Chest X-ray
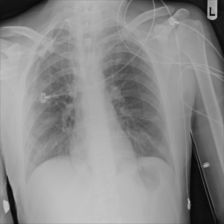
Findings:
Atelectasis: negative
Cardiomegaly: negative
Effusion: negative
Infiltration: negative
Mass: negative
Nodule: negative
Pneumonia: negative
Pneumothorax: negative
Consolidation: negative
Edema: negative
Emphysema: negative
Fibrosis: negative
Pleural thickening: negative
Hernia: negative